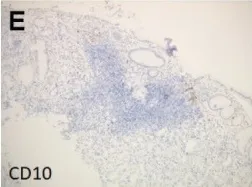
Pathological images in Case 2. (e): CD10.
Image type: pathology (immunostaining)